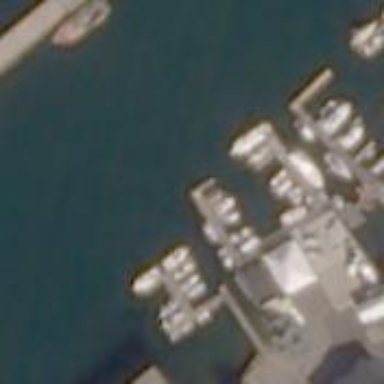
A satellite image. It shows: Man-made pier.